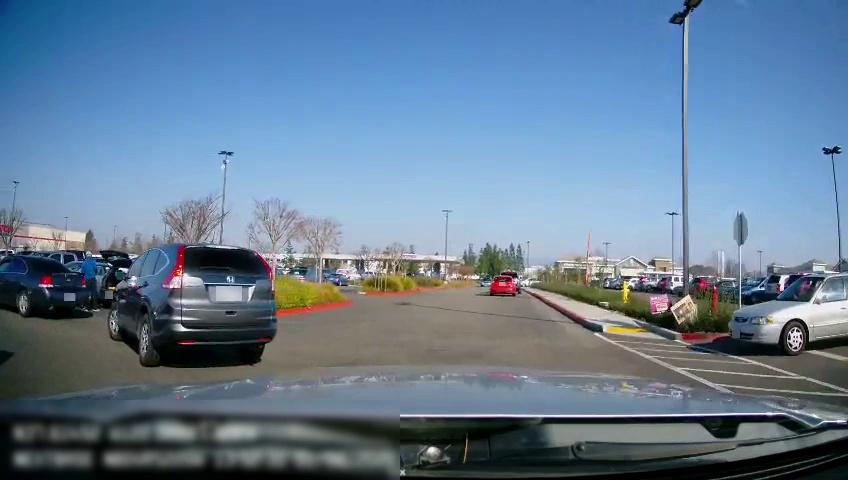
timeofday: Day
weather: Sunny
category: Drivable Space
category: Vehicles | Car
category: Vehicles | SUV
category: Vehicles | SUV
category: Vehicles | Car
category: Vehicles | Car
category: Vehicles | Truck
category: Pedestrians
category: Vehicles | Car
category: Vehicles | Car
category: Vehicles | SUV
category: Vehicles | Car